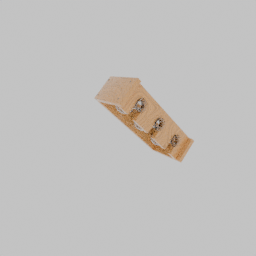
Label: decoration